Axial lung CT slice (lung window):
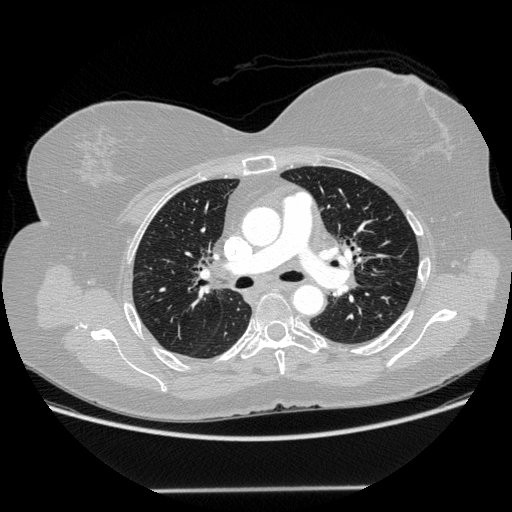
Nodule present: no